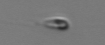
Label: flagellate_morphotype3